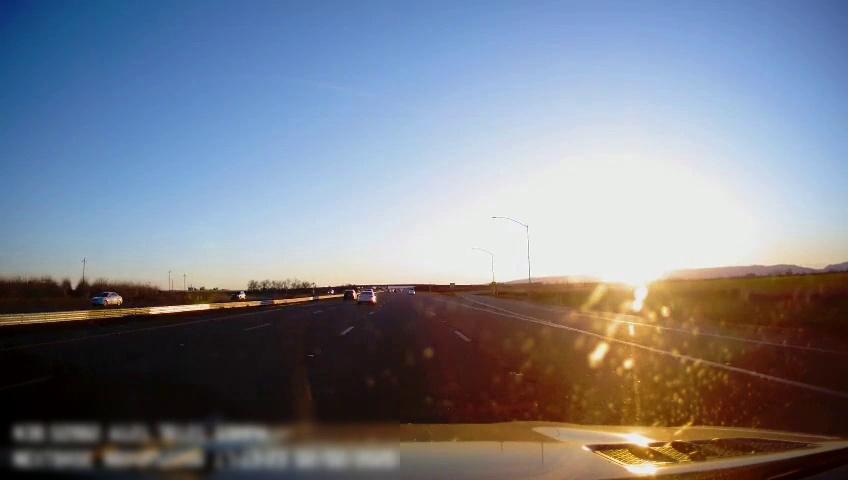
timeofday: Day
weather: Sunny
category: Drivable Space
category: Vehicles | SUV
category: Vehicles | Car
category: Vehicles | Car
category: Vehicles | SUV
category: Lanes | Alternate Lane
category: Lanes | Alternate Lane
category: Lanes | Current Lane
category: Lanes | Current Lane
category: Lanes | Alternate Lane
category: Lanes | Alternate Lane
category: Lanes | Alternate Lane